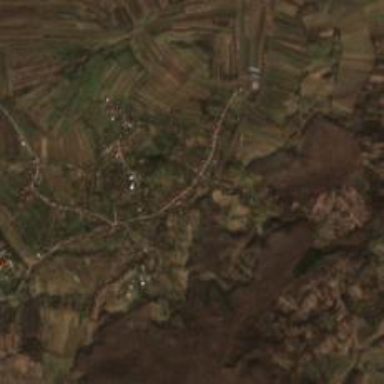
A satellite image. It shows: Village.